Question: I am using extention booster in simple project yii,I think booster has conflict in yii project, I could add booster to my project but I have error to all page in browser console:
for example , CGridview of filter don't work or other my jquery owner function don't work too.
error in firefox console:
> TypeError: jQuery(...).popover is not a function jQuery('[data-toggle=popover]').popover();
error in chorom console:

How can remove my problem,
I added only a jquery (version 9).
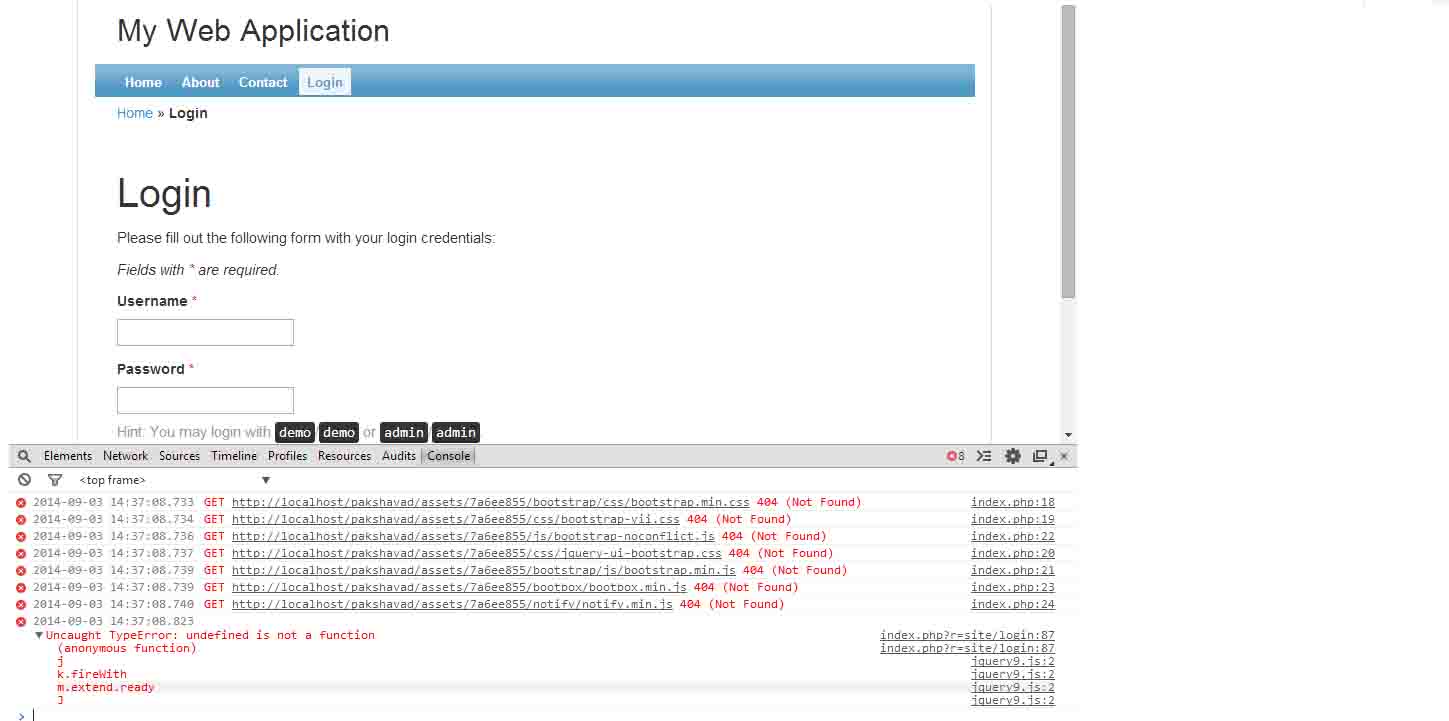
Answer: There are some step for resolve:
1- remove default yii jquery.
2- add new jquery top of 9 version.
but you should not add new jquery to header.php.
You must to add jquery to config/main.php and do other configuration.
main.php
'''
'components' => array(
...
'clientScript' => array(
'scriptMap' => array(
'jquery.js'=>false, //disable default implementation of jquery
'jquery.min.js'=>false, //desable any others default implementation
'core.css'=>false, //disable
'styles.css'=>false, //disable
'pager.css'=>false, //disable
'default.css'=>false, //disable
),
'packages'=>array(
'jquery'=>array( // set the new jquery
'baseUrl'=>'js/',
'js'=>array('jquery9.js'),
),
'bootstrap'=>array( //set others js libraries
'baseUrl'=>'bootstrap/',
'js'=>array('js/bootstrap.min.js'),
'css'=>array( // and css
'css/bootstrap.min.css',
'css/custom.css',
'css/bootstrap-responsive.min.css',
),
'depends'=>array('jquery'), // cause load jquery before load this.
),
),
),
...
),
'''
It makes jquery9 placed above the rest jquery files.
'''
'depends'=>array('jquery'), // cause load jquery before load this.
'''